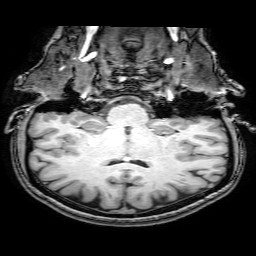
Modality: T1w
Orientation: sagittal
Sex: female
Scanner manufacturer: philips
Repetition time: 0.008184 s
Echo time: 0.00375 s